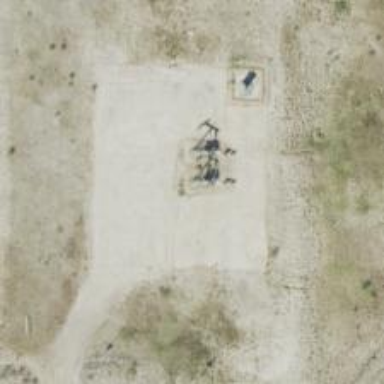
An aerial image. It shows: Petroleum well.